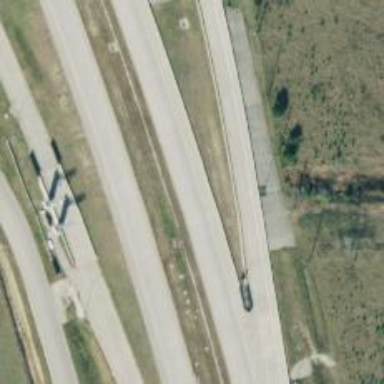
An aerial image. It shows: Motorway.